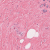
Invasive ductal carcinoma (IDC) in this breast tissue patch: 0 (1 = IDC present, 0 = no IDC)